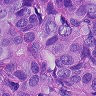
Metastatic tissue present: yes